Interaction volume radius: 5 \u00c5
Interaction volume height: 10 \u00c5
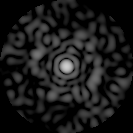
Disorder parameter: 0.7299